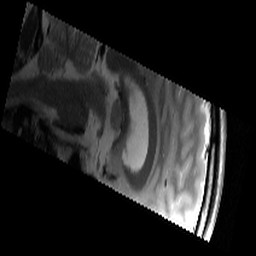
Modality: T2w
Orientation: sagittal
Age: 23
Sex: male
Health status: healthy
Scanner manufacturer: siemens
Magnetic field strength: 3 T
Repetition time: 6 s
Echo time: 0.064 s